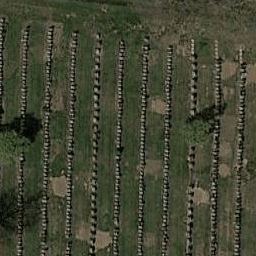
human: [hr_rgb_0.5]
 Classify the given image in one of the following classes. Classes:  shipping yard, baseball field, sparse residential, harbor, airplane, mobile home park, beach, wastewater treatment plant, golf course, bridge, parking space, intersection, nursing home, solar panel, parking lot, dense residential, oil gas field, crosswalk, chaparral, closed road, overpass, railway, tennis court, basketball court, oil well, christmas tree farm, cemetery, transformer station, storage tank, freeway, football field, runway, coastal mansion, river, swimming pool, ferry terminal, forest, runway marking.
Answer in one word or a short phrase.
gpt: cemetery